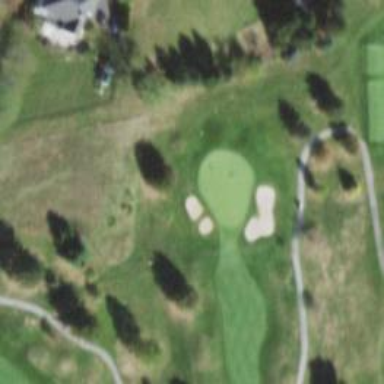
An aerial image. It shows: Golf hole.